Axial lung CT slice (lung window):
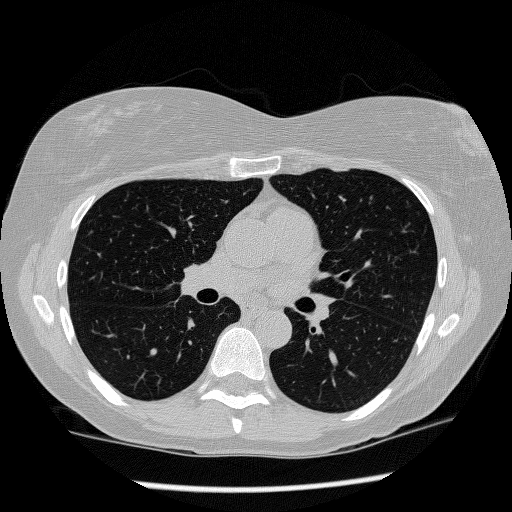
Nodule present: no